Question: I was on website on my iPhone and I encounter websites' guestbook. with those textFields. my keyboard appearance was totally change as you can see in screen below.

I am having many text fields in my app, I am wondering if I can create anything like that.
As I am new to development, still unknown what are the limits.
Can anyone guide me to right direction or to right documentation.
Is there is some regular way or its just total customization over Keybard.
I have one more doubt, does it matter what kind of keyboard is popping up as my all fields have numeric keyboard.
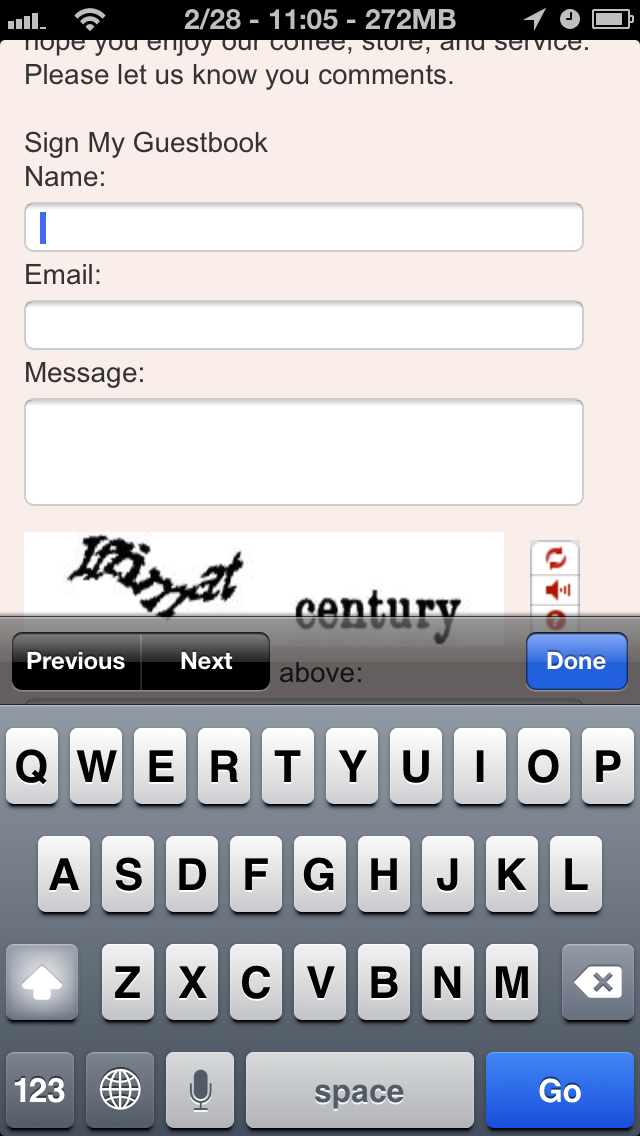
Answer: Well I just wanted to be helpful to someone who is following the same learning curve as me.
To achieve the affect in screenshot in question. UIToolbar control can be used to make those buttons. after the you need to just make this toolbar appear and disappear with the keyboard.
To make previous and next button work, you can use the tag property of textfield. on clicking on previous or next you can focus to previous or next text field.
Sorry about not posting code as I have not coded it yet but wanted to give pointer to anyone, who is looking.